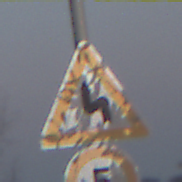
Verkehrszeichen: DoppelkurveZunaechstLinks
Zusatzzeichen unten: Geschwindigkeit5
Umgebung: Outdoor, Nature
Tageszeit: SunriseSunset
Wetter: Clear
Licht: Natural
Jahreszeit: NotSpecified
Kontrast: LowContrast